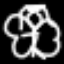
Label: angel